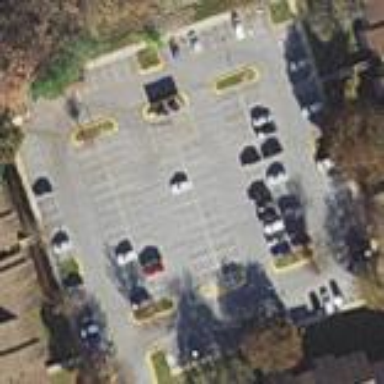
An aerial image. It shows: Parking area with surface.